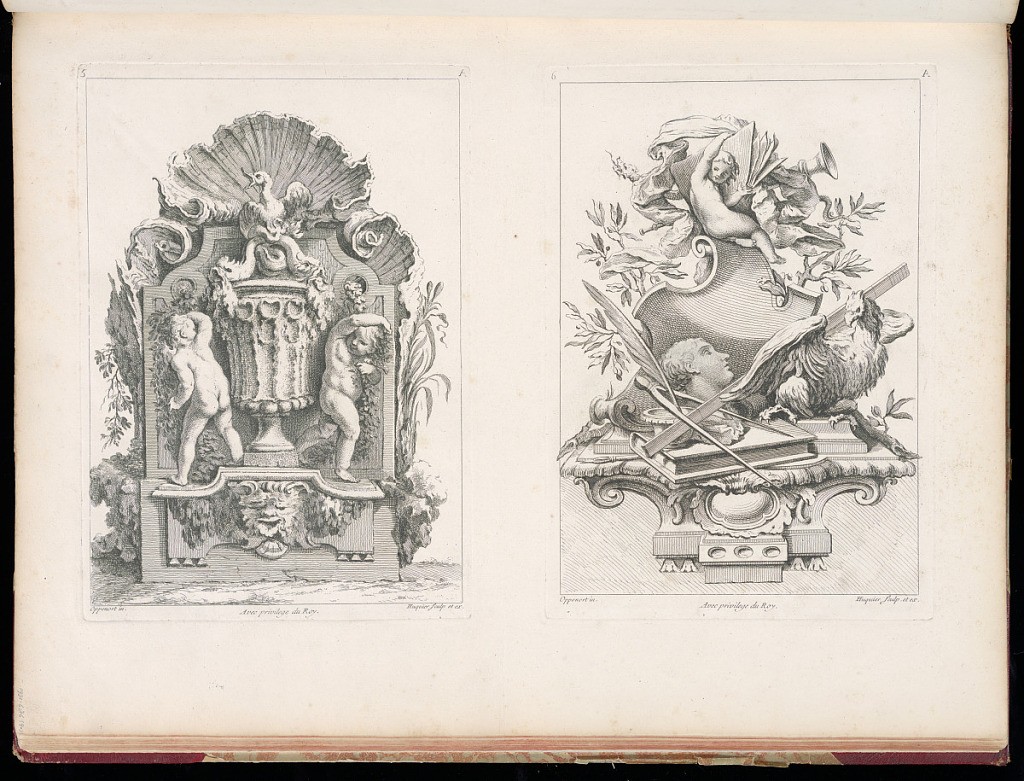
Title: Grotesque Exedra Design
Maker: Gilles-Marie Oppenord, French, 1672–1742
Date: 1749-1761
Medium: Etching and engraving on laid paper
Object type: Bound print
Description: Page printed with two plates. The left plate depicts an exedra in a landscape, supporting an urn and putti. The platform has on the bottom a grotesque mascaron; at the top of the excedra are scalloped shells. The right plate features a variety of motifs on a bracket: a cartouche, a book, a bust, a rooster, a quill, a compass, branches, and a putto. Both plates are signed and numbered.